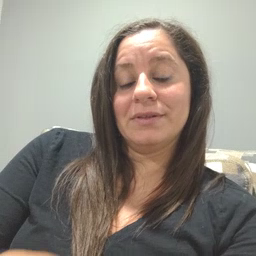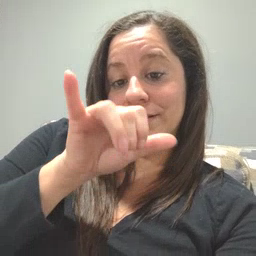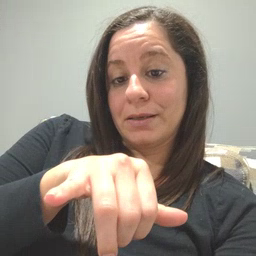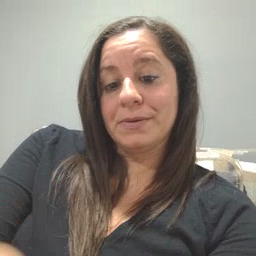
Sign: stay